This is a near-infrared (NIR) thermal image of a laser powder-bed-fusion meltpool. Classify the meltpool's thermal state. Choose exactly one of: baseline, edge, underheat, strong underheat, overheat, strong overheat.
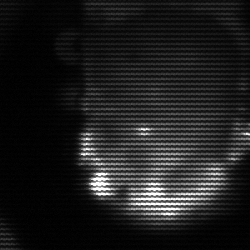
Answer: baseline